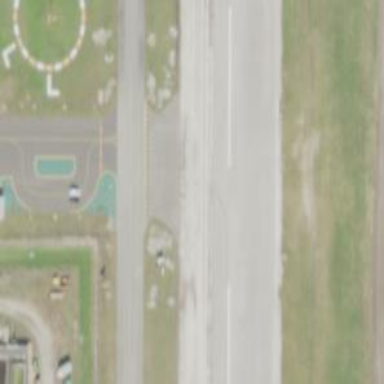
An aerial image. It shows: View of taxiway at the airport.